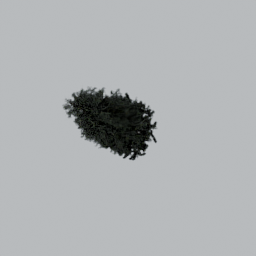
Label: nature